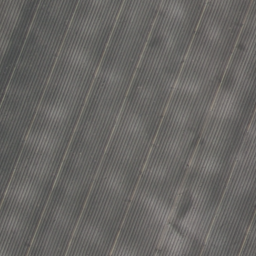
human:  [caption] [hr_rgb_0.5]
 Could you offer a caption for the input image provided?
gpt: There is a piece of cropland .

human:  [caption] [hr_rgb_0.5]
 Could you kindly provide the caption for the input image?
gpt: There is a piece of farmland .

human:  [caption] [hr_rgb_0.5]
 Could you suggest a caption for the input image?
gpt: It is a piece of farmland .

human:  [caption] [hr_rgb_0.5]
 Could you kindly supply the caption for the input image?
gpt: It is a piece of cropland .

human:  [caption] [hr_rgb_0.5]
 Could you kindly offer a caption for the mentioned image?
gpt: Here is a piece of farmland .